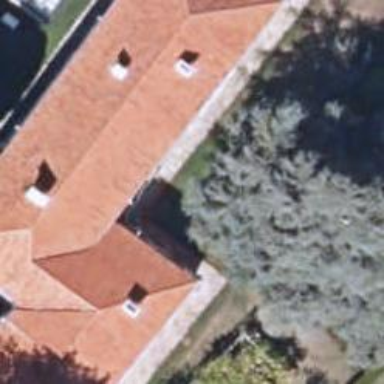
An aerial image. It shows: Simple house.